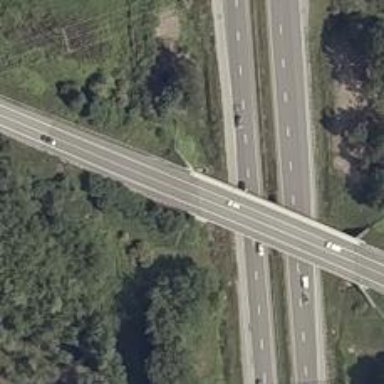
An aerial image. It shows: Asphalt tertiary road on bridge.